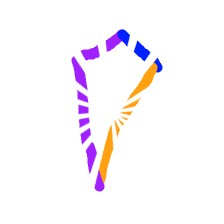
Shape: kite